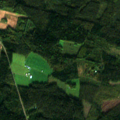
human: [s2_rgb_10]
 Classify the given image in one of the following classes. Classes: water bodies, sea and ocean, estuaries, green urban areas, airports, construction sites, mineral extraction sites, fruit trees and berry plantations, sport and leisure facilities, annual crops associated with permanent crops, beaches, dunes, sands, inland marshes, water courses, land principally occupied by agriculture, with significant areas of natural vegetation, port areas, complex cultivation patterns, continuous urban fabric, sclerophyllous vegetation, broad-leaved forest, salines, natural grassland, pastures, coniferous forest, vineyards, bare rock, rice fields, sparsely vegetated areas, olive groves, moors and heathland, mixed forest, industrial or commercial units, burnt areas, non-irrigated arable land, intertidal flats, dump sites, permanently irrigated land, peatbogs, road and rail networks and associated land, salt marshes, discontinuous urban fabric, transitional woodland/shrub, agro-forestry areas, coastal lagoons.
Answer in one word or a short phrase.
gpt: land principally occupied by agriculture, with significant areas of natural vegetation, broad-leaved forest, coniferous forest, mixed forest